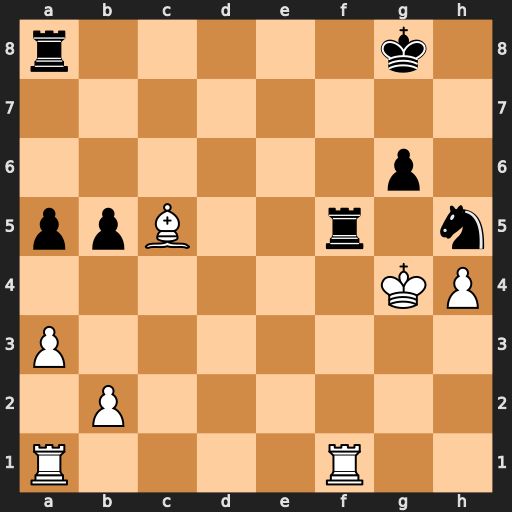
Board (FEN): r5k1/8/6p1/ppB2r1n/6KP/P7/1P6/R4R2
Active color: w
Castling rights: -
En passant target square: -
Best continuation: Rxf5 gxf5+ Kxh5